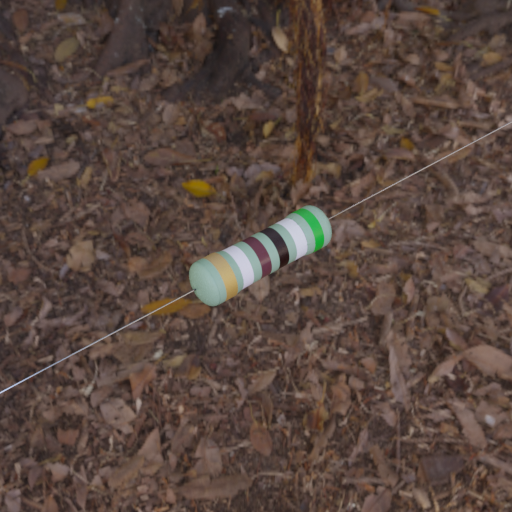
Resistor colour bands (in order): gold, white, brown, black, white, green